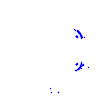
Particle: pion